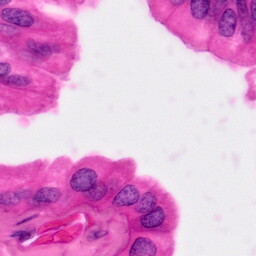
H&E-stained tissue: Pancreatic